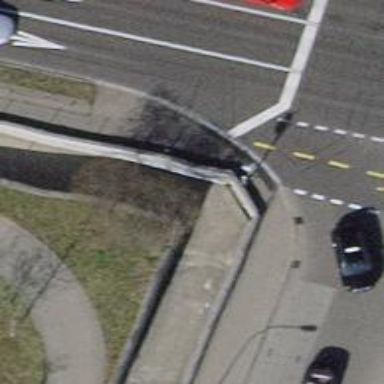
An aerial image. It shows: Cycle barrier.